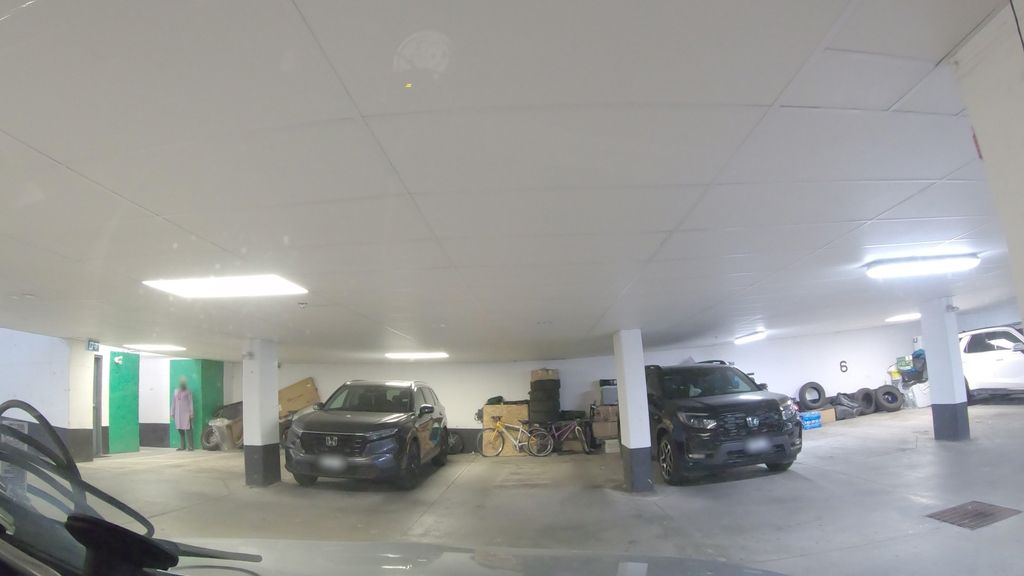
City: toronto